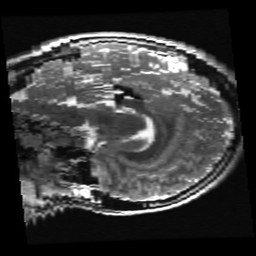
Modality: T2w
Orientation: sagittal
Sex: female
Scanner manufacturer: ge
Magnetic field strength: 3 T
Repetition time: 5 s
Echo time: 0.101 s